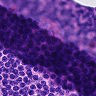
Metastatic tissue present: no